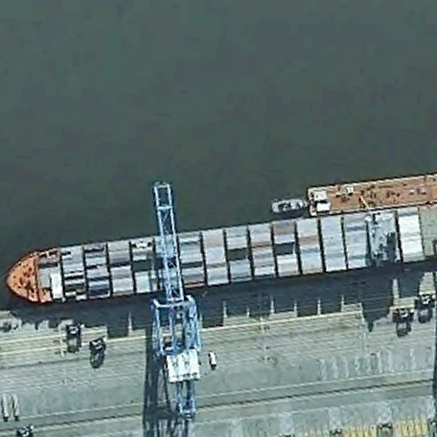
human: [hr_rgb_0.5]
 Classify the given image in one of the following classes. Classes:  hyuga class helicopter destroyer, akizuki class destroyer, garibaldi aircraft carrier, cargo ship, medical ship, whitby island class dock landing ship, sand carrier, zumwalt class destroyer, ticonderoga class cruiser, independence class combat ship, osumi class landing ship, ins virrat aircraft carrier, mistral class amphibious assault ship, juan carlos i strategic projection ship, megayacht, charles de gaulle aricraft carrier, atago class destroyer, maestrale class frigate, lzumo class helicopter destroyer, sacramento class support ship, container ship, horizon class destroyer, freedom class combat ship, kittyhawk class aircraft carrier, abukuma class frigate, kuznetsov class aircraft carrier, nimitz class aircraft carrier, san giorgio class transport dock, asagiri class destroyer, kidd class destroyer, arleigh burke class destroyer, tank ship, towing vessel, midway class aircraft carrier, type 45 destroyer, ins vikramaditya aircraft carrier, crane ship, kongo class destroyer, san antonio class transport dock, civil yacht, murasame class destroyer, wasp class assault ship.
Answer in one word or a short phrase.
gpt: Container ship